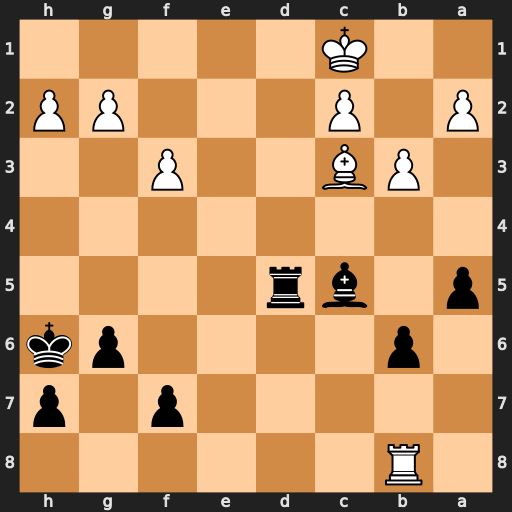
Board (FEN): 1R6/5p1p/1p4pk/p1br4/8/1PB2P2/P1P3PP/2K5
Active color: b
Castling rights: -
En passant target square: -
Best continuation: Ba3+ Bb2 Bd6 c4 Bf4+ Kb1 Rd1+